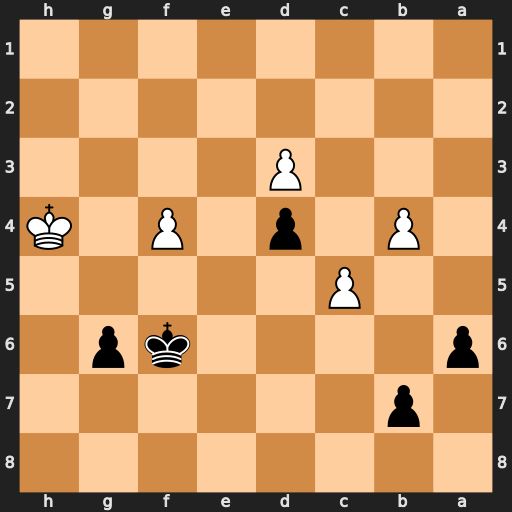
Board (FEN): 8/1p6/p4kp1/2P5/1P1p1P1K/3P4/8/8
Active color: b
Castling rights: -
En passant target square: -
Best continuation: Kf5 Kg3 g5 fxg5 Kxg5 Kf3 Kf5